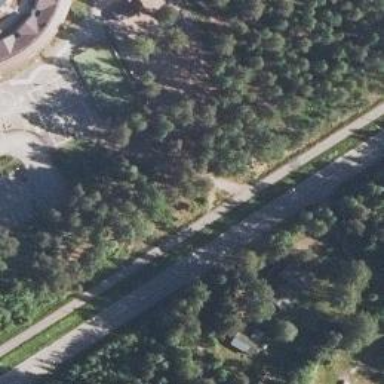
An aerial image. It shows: Cycleway.